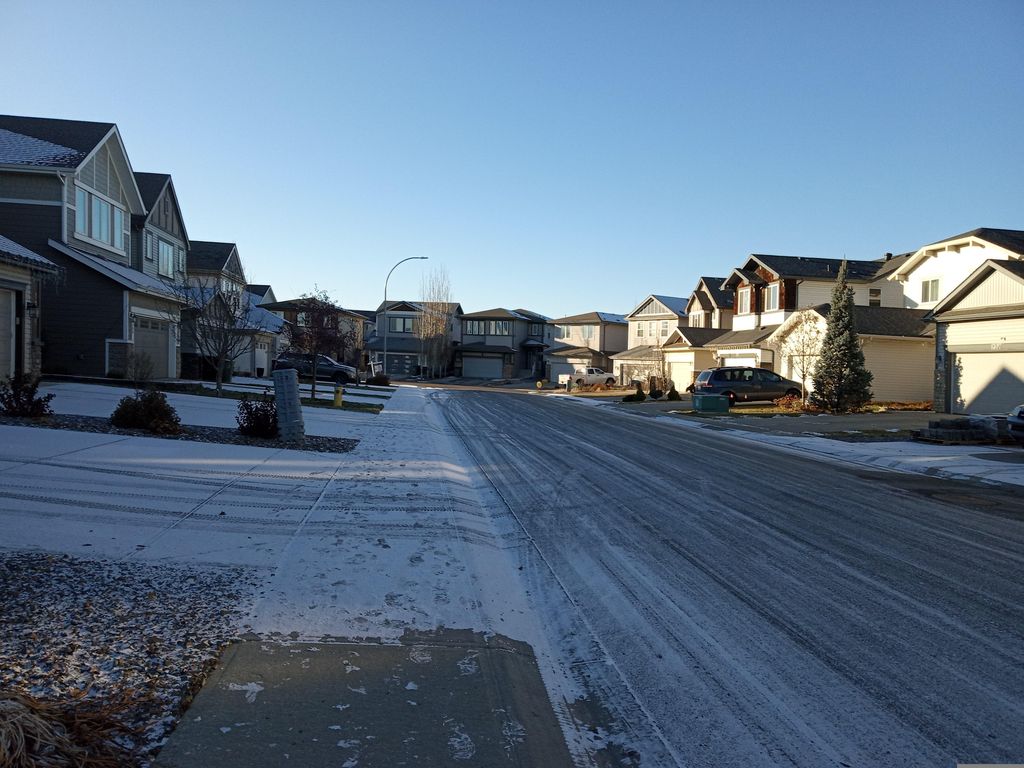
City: edmonton